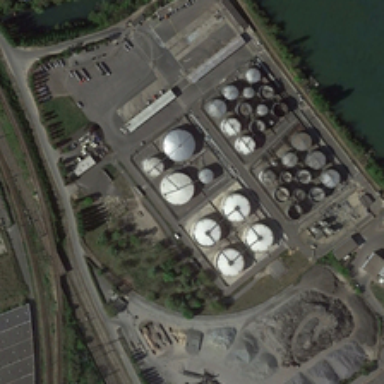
Many storage tanks and some green trees are between a river and railways .